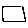
Label: square